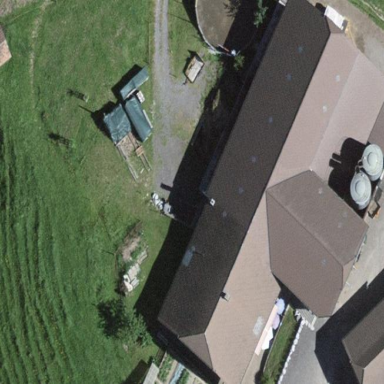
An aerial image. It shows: Farm building.